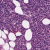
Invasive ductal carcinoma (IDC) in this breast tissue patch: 1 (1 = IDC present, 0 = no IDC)